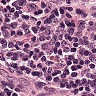
Metastatic tissue present: no